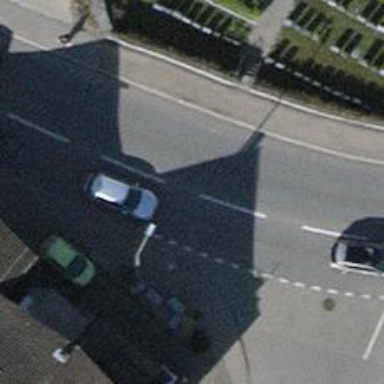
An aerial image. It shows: Set of steps on the road.